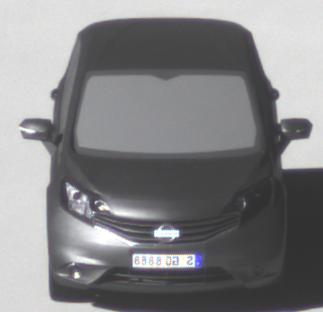
Make: Nissan
Model: Note 1.2
Detailed model: Note (E12) (10/13 - 12/16)
Model produced from: 2013/10
Model produced until: 2015/09
Doors: 5
Color: gray
Road condition: dry road
Daytime: morning or afternoon
Contrast: high contrast